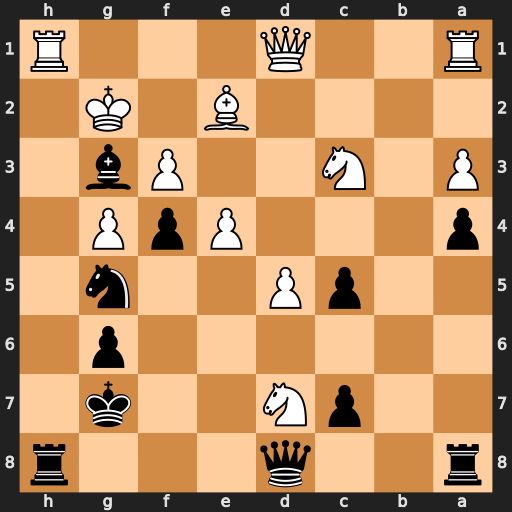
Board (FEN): r2q3r/2pN2k1/6p1/2pP2n1/p3PpP1/P1N2Pb1/4B1K1/R2Q3R
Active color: b
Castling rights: -
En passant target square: -
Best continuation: Rxh1 Qxh1 Qxd7